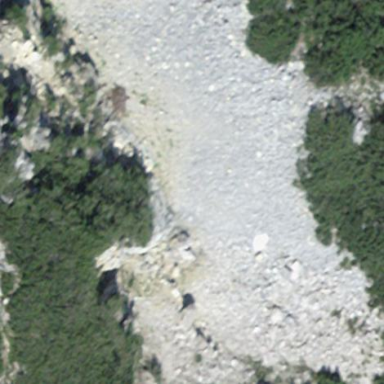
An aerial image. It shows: Natural scree.